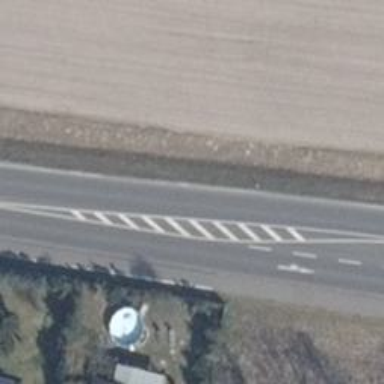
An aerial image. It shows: Asphalt road classified as primary highway.